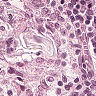
Metastatic tissue present: no